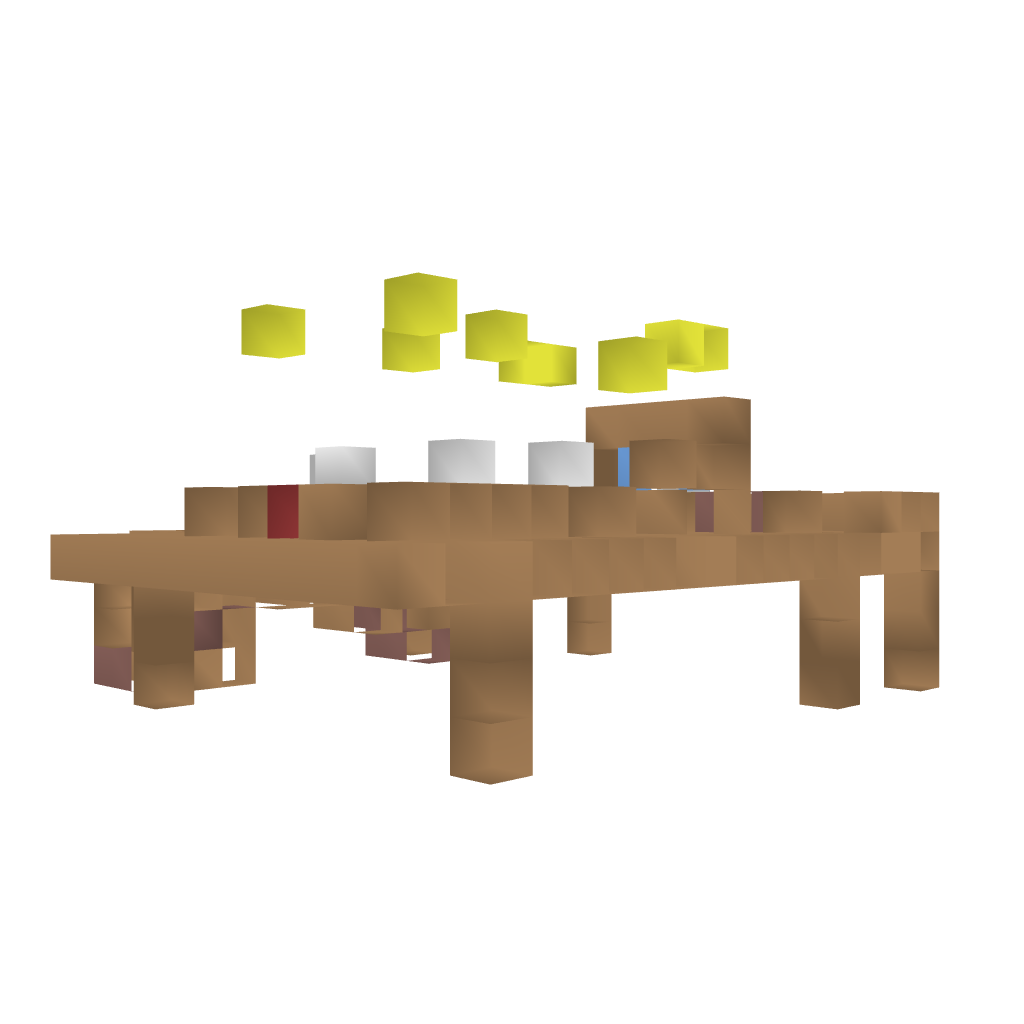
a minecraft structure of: shore house 1 bad low quality